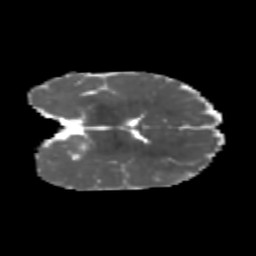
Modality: MD
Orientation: coronal
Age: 6
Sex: male
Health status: healthy